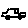
Label: car